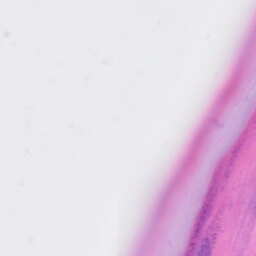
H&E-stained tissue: Skin